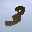
Label: 3